Question: I'm getting an error while using StackNavigator of React-Navigation.
Following I'm showing you my code, the version that I have, and all my configuration of package.json
Here is the code:
'''
import {React} from 'react'
import { StackNavigator } from 'react-navigation';
import LoginForm from '../view/screen/LoginForm'
import Setting from '../view/screen/Setting'
export const AppNavigator = StackNavigator({
Login: { screen: LoginForm },
Setting: { screen: Setting }
});
'''
This is my configuration:
'''
1. react-navigation@1.5.13
2. npm version: 5.6.0
3. react-native-cli: 2.0.1
4. react-native: 0.57.5
'''
This is my package.json
'''
"dependencies": {
"firebase": "^5.5.9",
"react": "16.6.1",
"react-native": "0.57.5",
"react-native-elements": "^0.19.1",
"react-native-navigation": "^2.2.0",
"react-native-ui-lib": "^3.6.1",
"react-navigation": "^1.0.0-beta.22",
"react-redux": "^5.1.1",
"redux": "^4.0.1",
"redux-thunk": "^2.3.0"
}
'''
The error is show in the screenshot

The App.js is. The 21 line is the one with the Provider Component.
Look: without adding the StackNavigator I have no error.
'''
import AppNavigator from "./routers/Router"
render(){
return (
<Provider store={createStore(reducers, {}, applyMiddleware(ReduxThunk))}>
<AppNavigator />
</Provider>
)
}
}
export default App;
'''
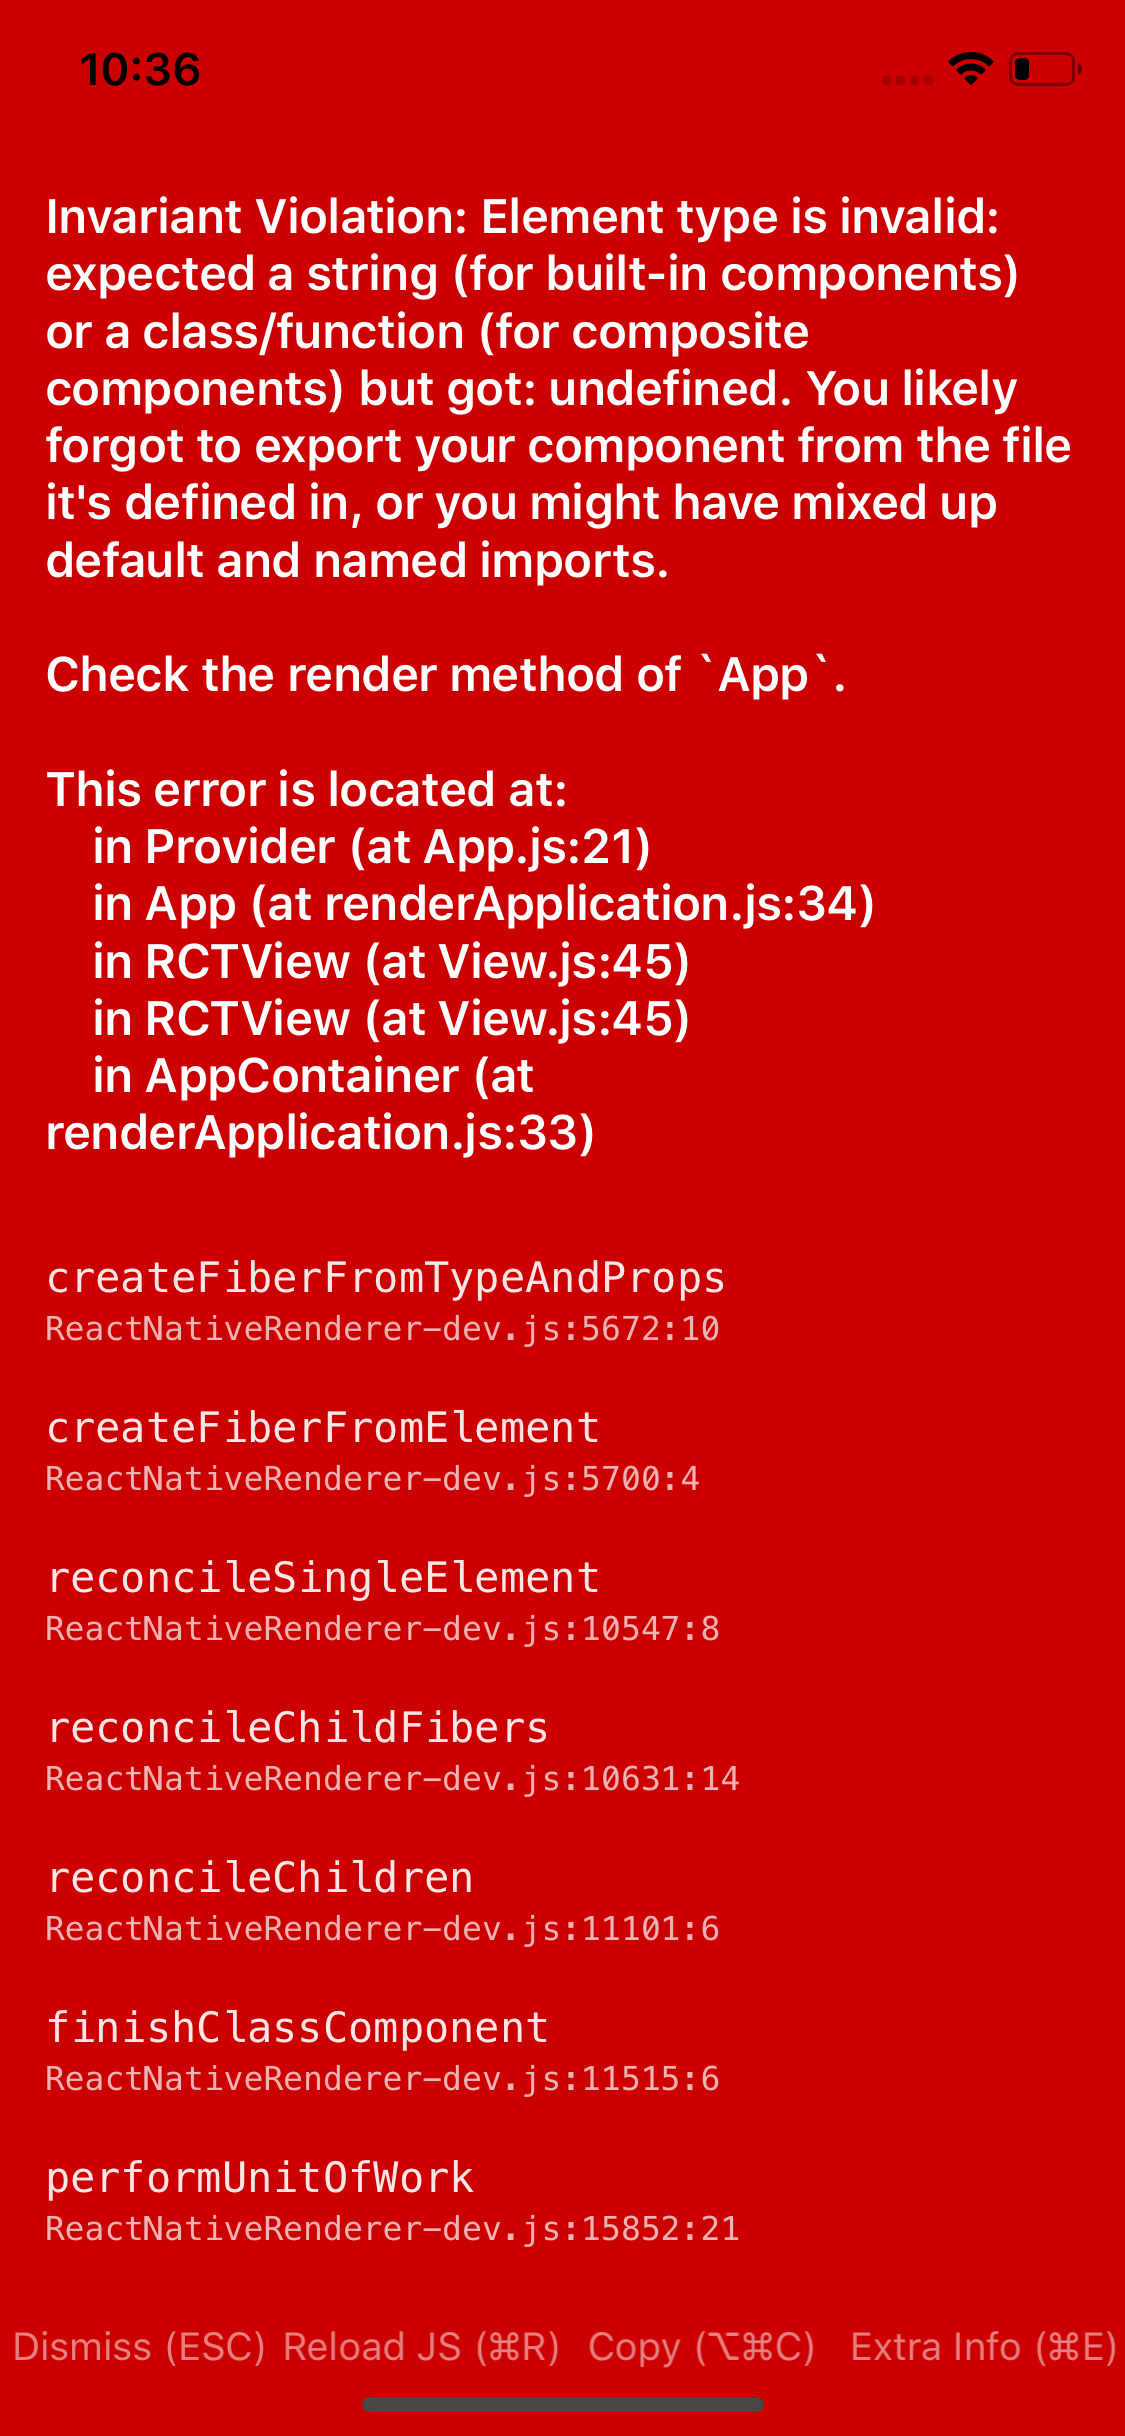
Answer: The solution is to change 'export const' in AppsNavigator with 'export default'.
'''
export default AppNavigator = StackNavigator({
Login: { screen: LoginForm },
Setting: { screen: Setting }
});
'''